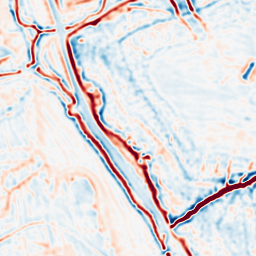
Category: multiscale
Decomposition family: log
Decomposition parameters: sigma: 2
Upsampling method: cubic_mitchell
Upsampling parameters: scale: 8
Upsampling scale: 8